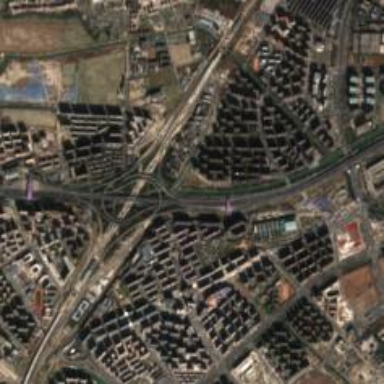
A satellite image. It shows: Motorway junction.